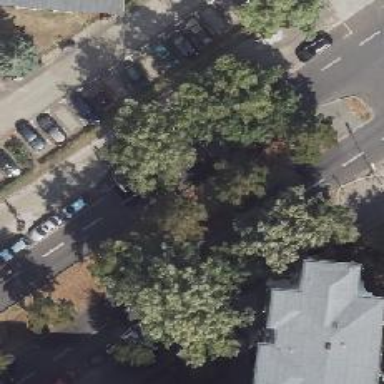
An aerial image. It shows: Deciduous tree with broadleaved leaves.